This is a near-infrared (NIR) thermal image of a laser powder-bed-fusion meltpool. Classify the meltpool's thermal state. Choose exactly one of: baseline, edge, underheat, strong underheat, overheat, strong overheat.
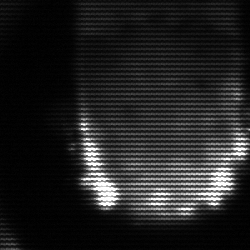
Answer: baseline